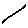
Label: line